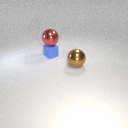
large red metal sphere above small blue rubber cube